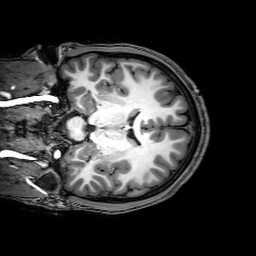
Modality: T1w
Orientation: coronal
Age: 22
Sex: male
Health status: healthy
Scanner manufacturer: philips
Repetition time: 0.008278 s
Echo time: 0.00379 s